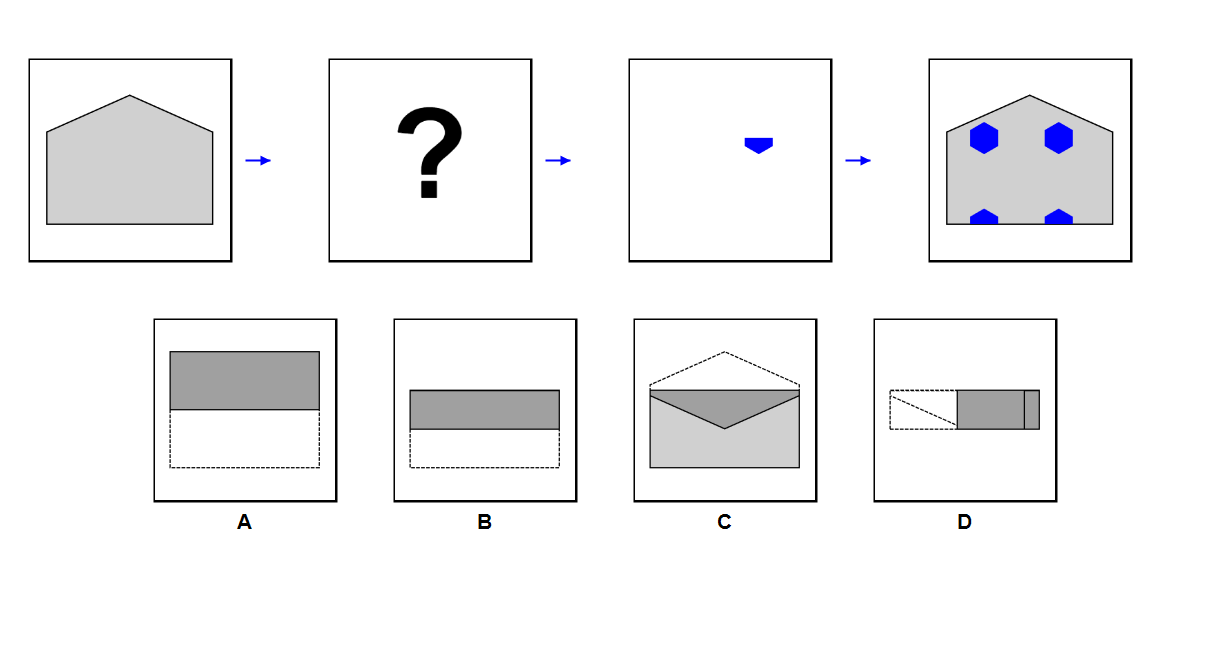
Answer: A